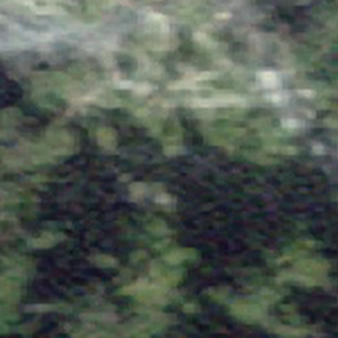
Label: other